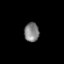
Tissue: prostate
Cell type: Epithelial cells
Senescence score: 0.2844
Nuclear area (px): 279
Mean DAPI intensity: 128.943